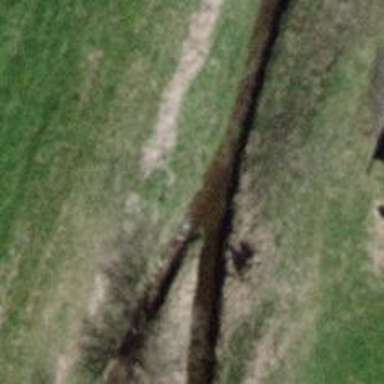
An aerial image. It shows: Drain that serves as waterway.